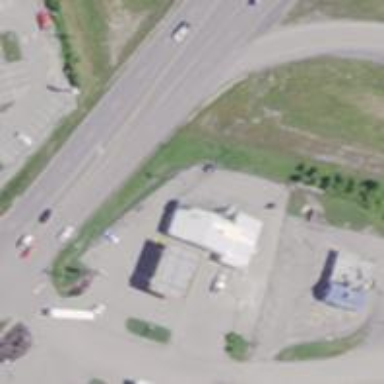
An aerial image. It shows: Convenience shop.